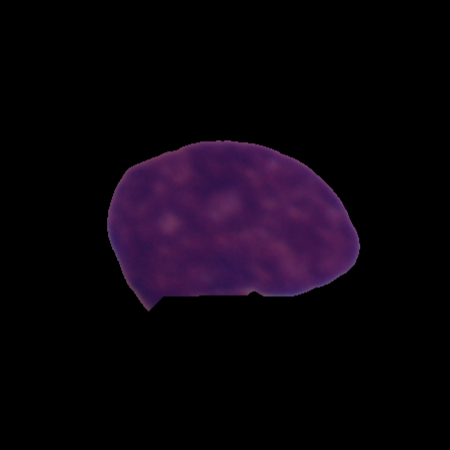
Label: healthy